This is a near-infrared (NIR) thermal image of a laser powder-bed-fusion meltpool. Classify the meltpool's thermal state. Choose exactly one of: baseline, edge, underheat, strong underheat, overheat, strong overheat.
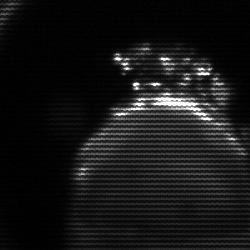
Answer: edge